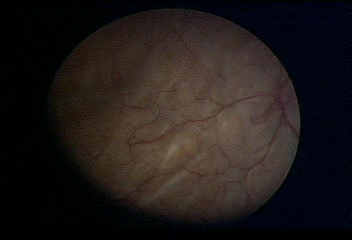
Modality: WLC
Class: Normal mucosa
Bladder cancer association: No